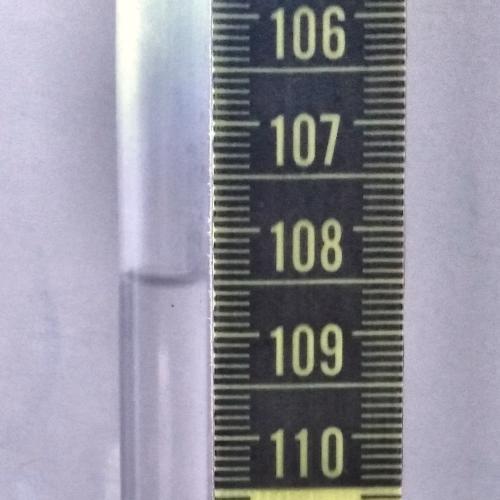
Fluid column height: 108.5 cm